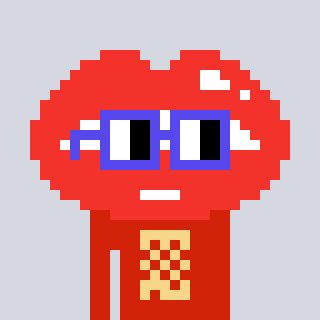
a pixel art character with square blue glasses, a lips-shaped head and a red-colored body on a cool background